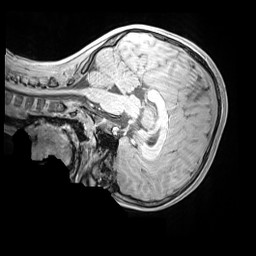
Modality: MP2RAGE
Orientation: sagittal
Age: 9
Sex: female
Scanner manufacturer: siemens
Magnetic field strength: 3 T
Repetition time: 4 s
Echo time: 0.00303 s